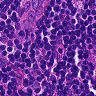
Metastatic tissue present: no